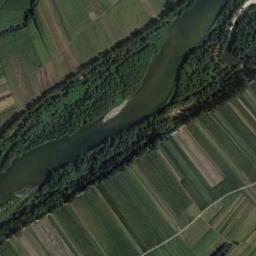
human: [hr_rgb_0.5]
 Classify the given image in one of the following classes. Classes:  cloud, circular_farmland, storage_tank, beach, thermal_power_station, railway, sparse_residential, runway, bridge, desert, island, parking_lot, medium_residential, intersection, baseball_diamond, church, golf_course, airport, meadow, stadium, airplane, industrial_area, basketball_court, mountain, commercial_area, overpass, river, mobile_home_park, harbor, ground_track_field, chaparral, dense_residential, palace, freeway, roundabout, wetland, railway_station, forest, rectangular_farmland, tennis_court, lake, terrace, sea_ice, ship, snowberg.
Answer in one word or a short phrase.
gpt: river